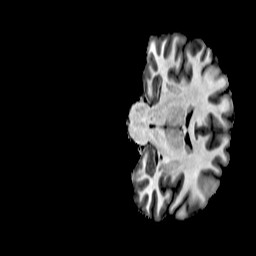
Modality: T1w
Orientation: coronal
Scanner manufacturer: ge
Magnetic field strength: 3 T
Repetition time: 0.00766 s
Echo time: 0.003476 s